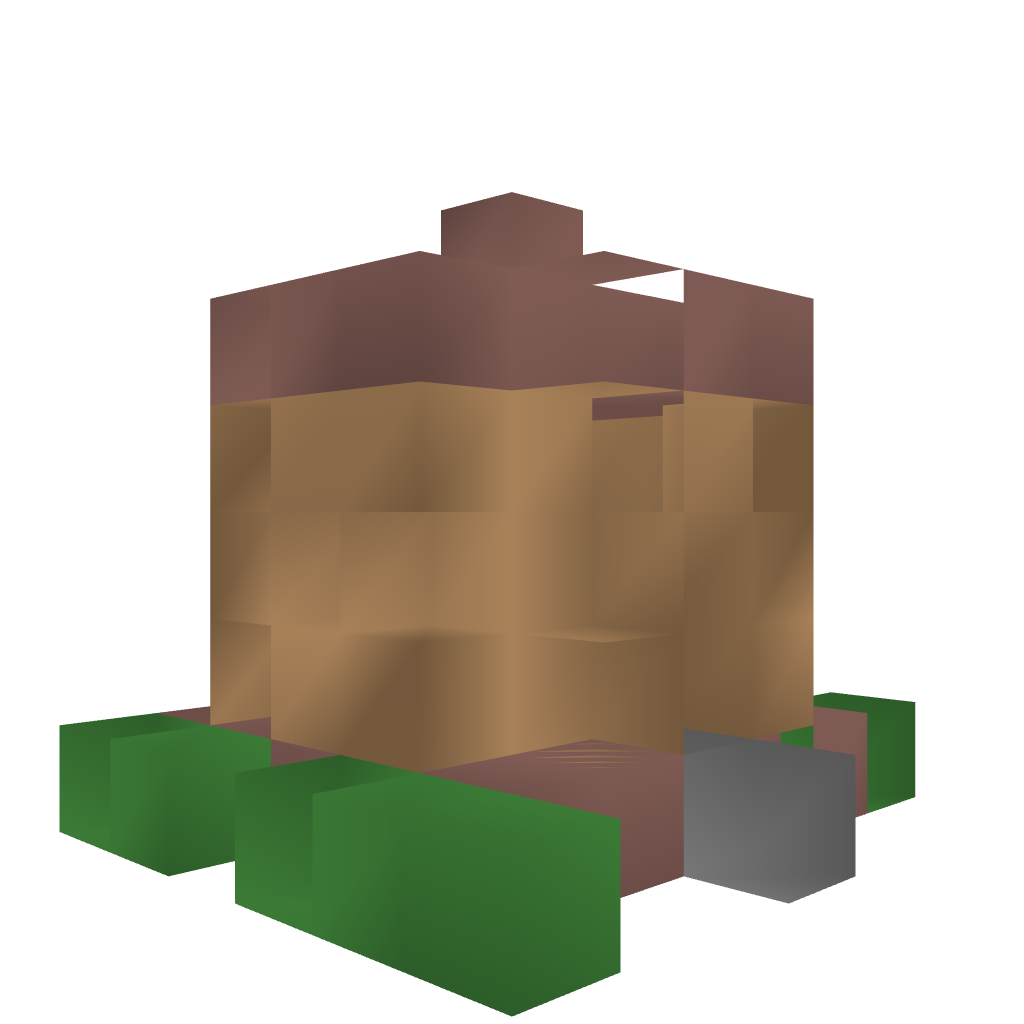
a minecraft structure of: The Dimensional Ripper bad low quality